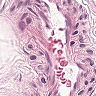
Metastatic tissue present: no